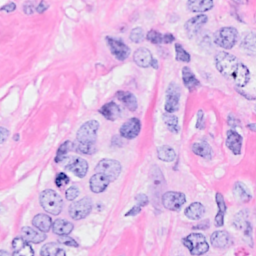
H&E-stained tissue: Breast